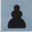
Piece: bP